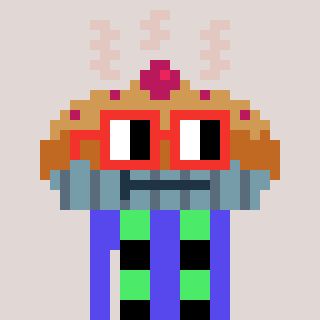
a pixel art character with square red glasses, a pie-shaped head and a computerblue-colored body on a warm background